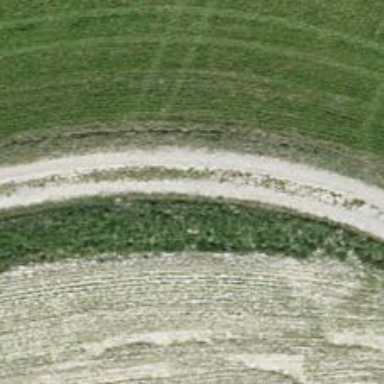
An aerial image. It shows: Gravel track with grade1 track type.